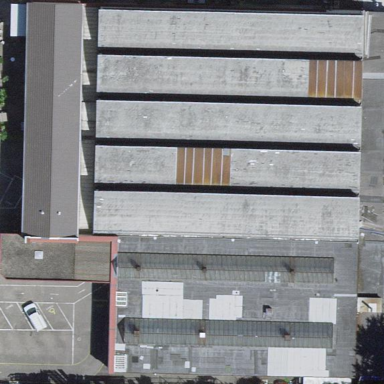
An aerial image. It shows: Commercial building.